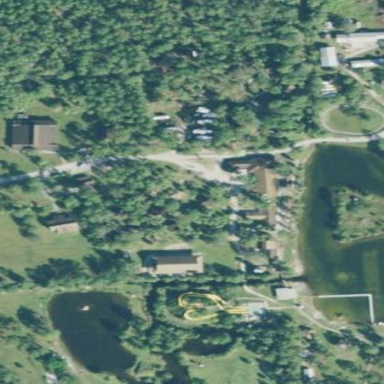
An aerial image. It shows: Summer camp set on leisure land.